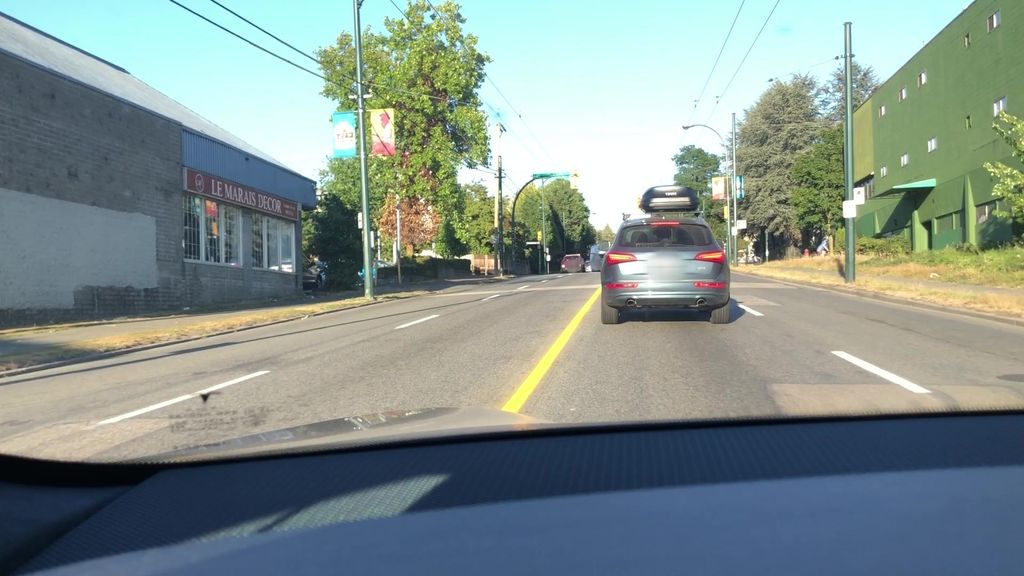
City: vancouver